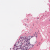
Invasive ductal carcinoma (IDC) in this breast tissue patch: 0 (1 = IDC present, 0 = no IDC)